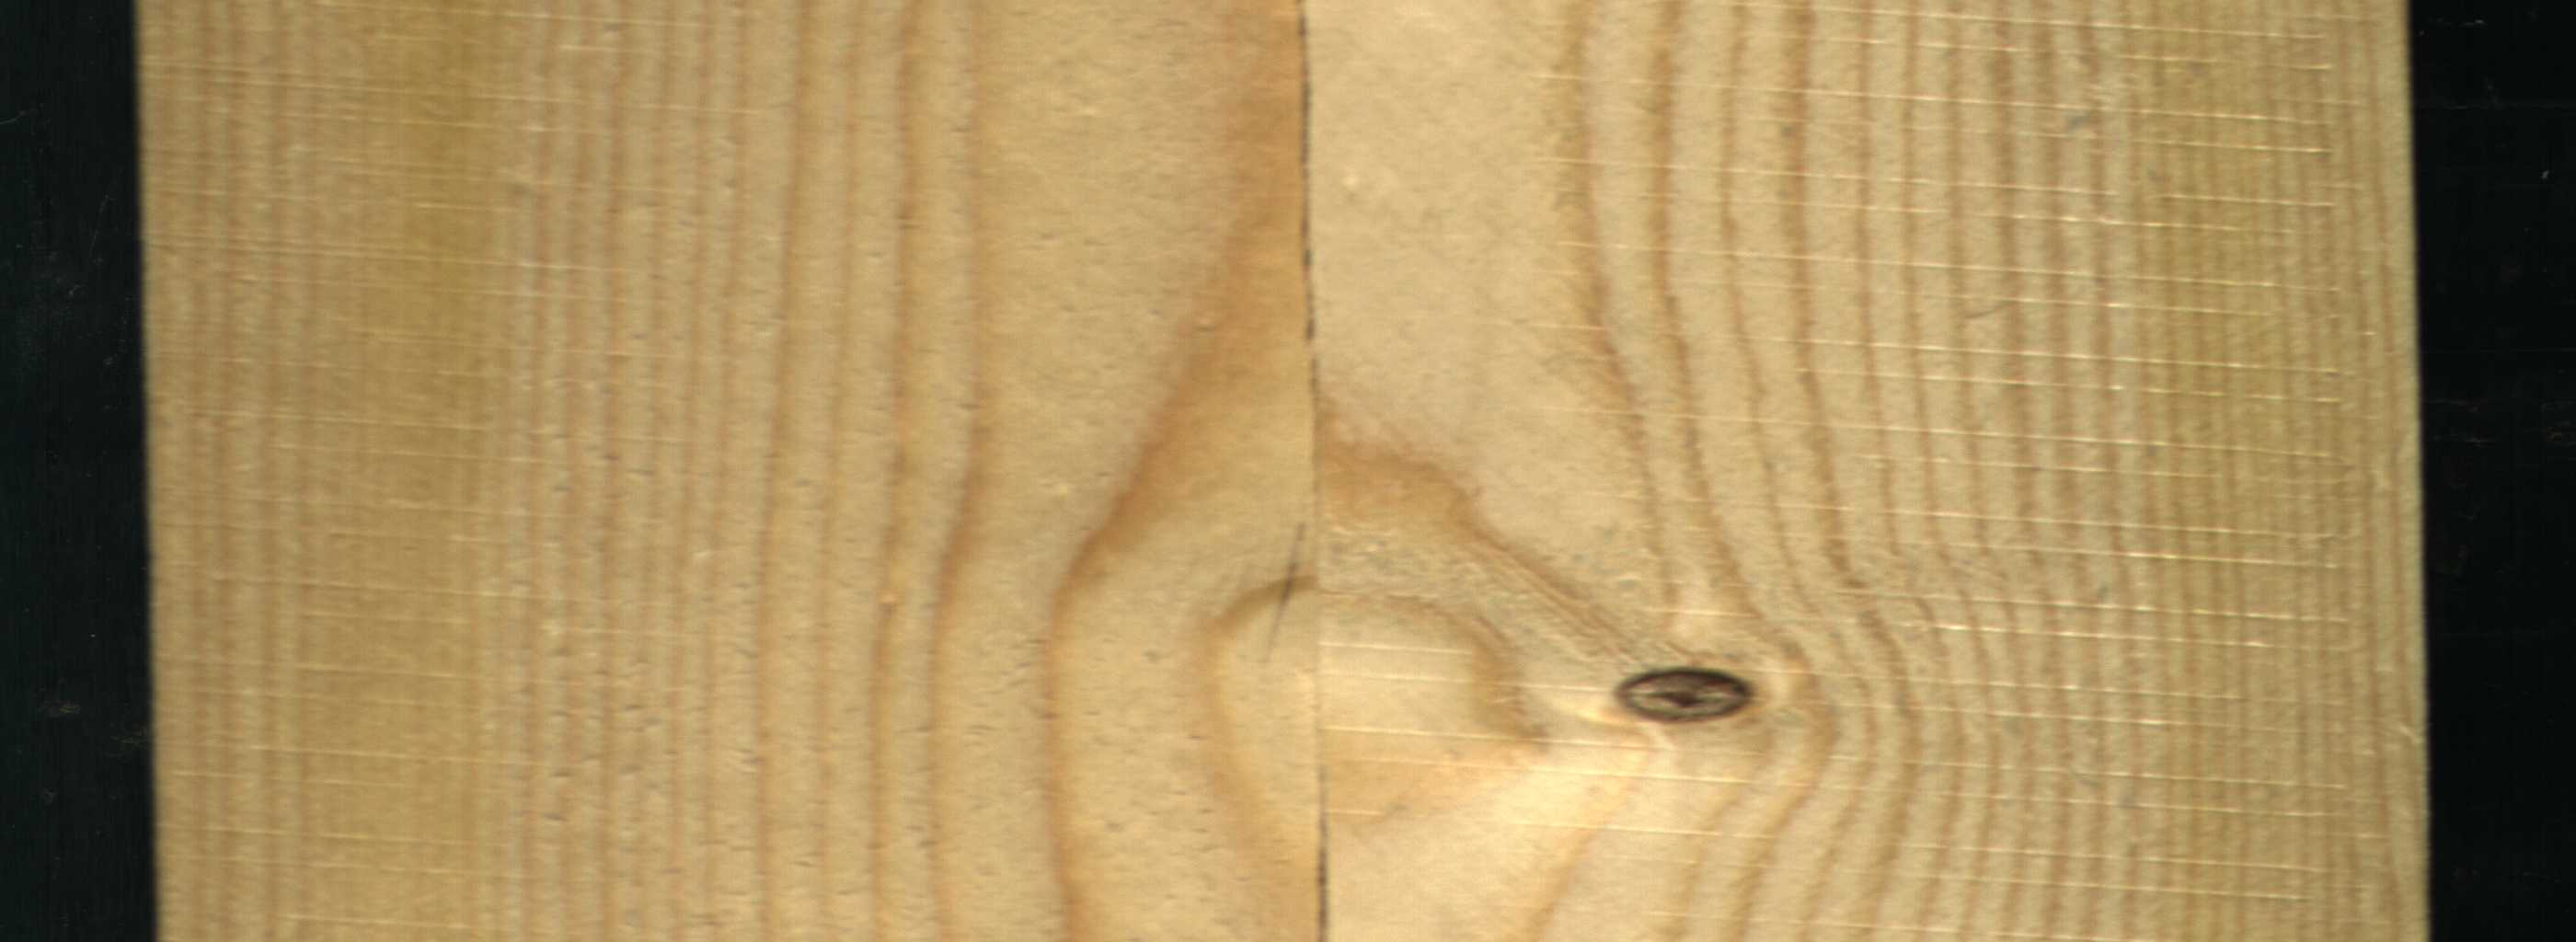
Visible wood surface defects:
Dead_Knot